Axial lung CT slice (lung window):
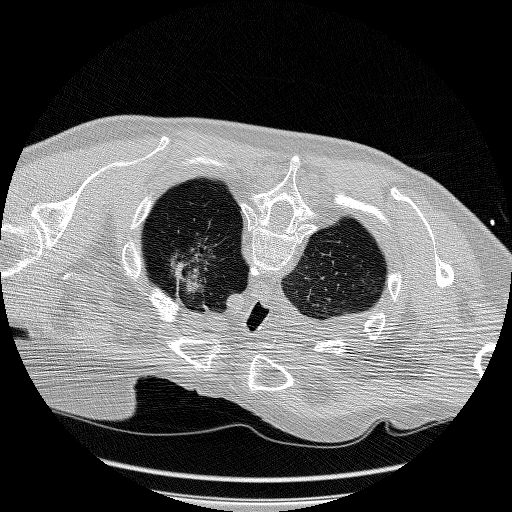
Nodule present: no